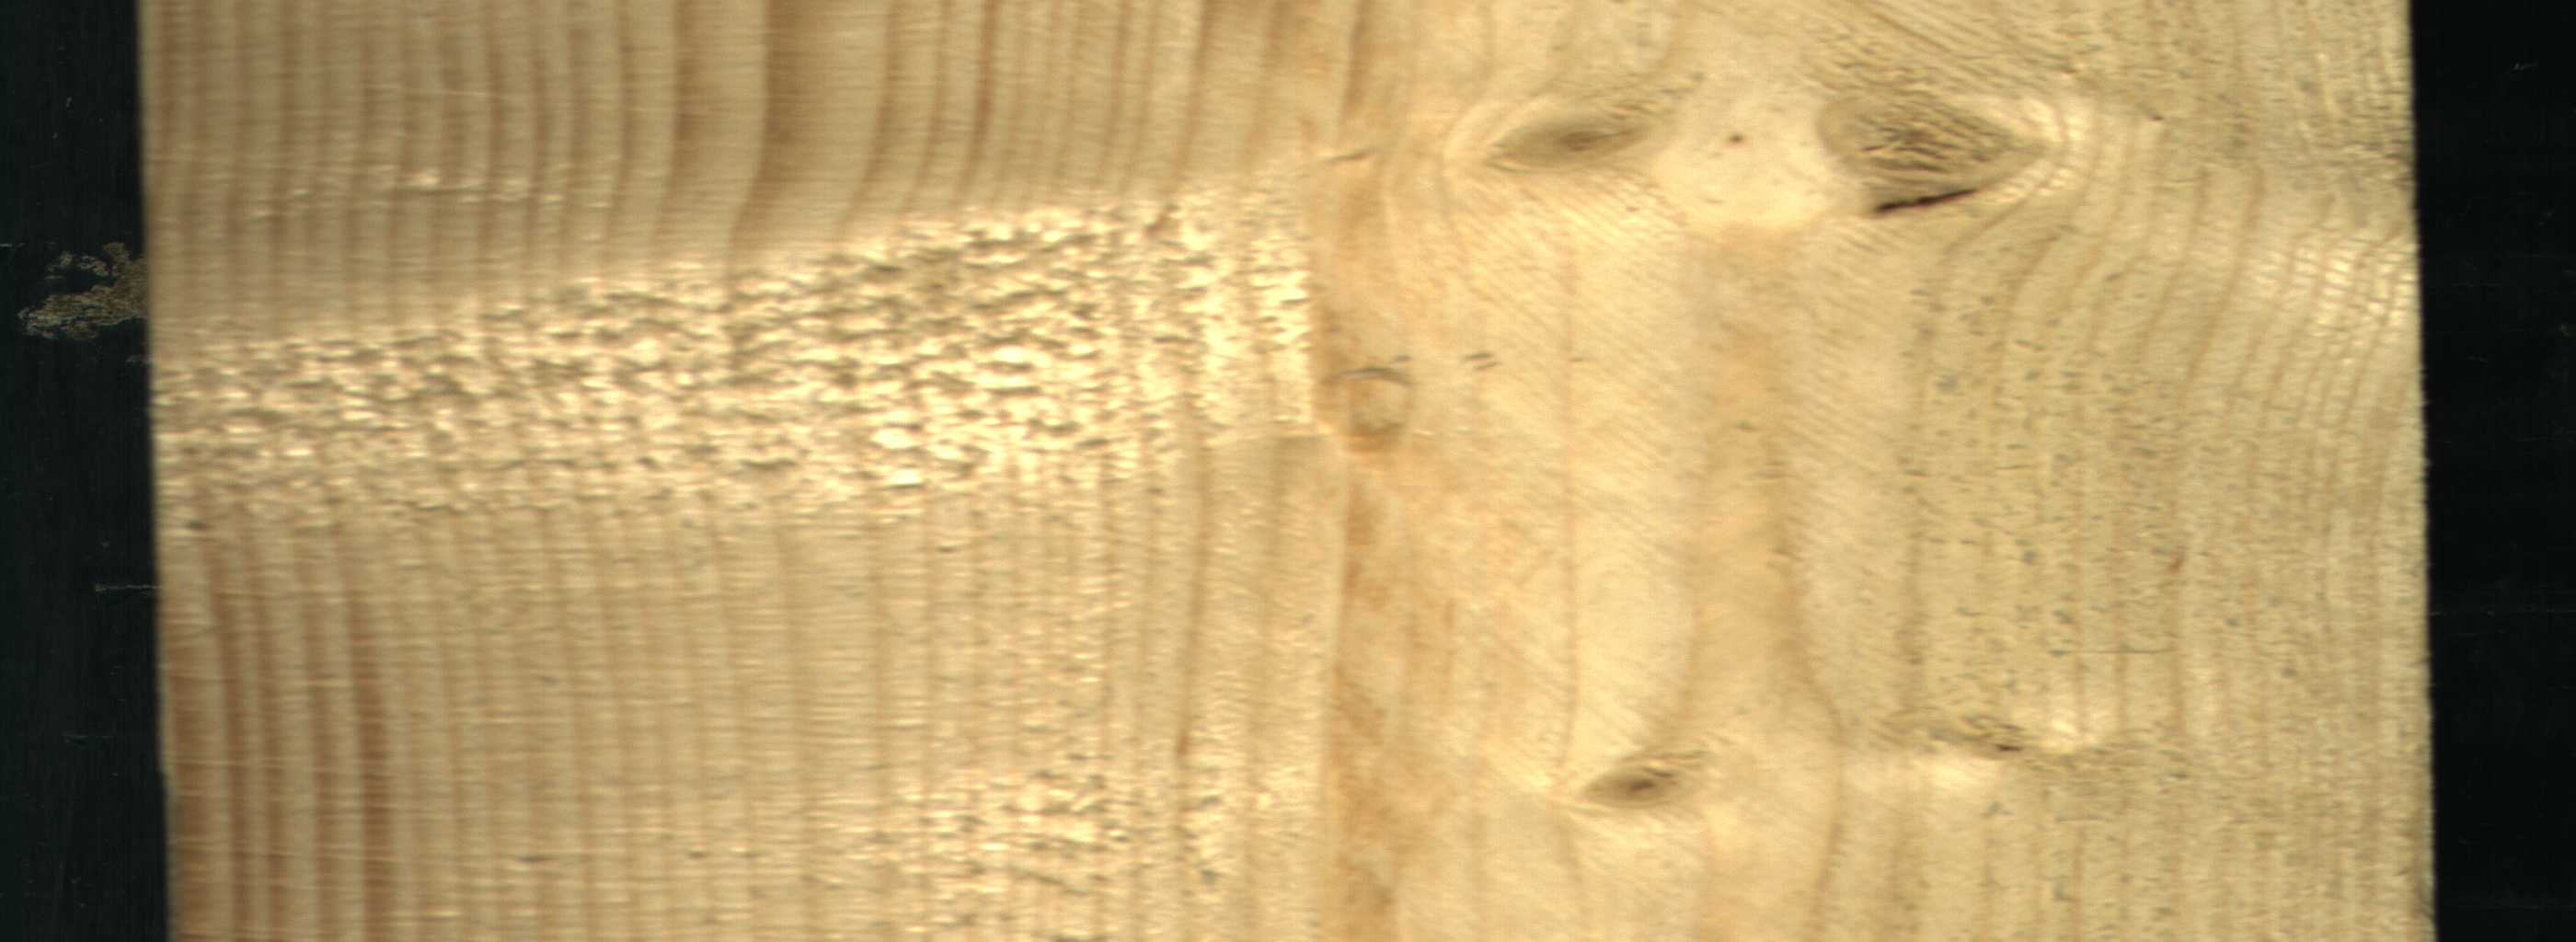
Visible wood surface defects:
knot_with_crack
Live_Knot
Live_Knot